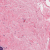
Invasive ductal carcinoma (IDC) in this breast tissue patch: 0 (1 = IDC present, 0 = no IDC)